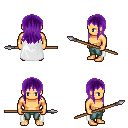
a pixel art fantasy rpg character, male body template, human, tanned skin, white cape, teal pants, purple unkempt hairstyle, spear, four views (front, back, left, right), 2x2 character sprite sheet, small pixel art, hard edges, no anti-aliasing